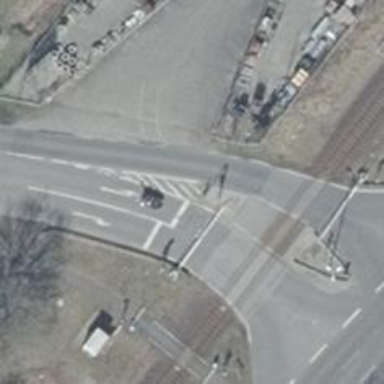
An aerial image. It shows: Road with traffic signals controlling the flow of traffic.